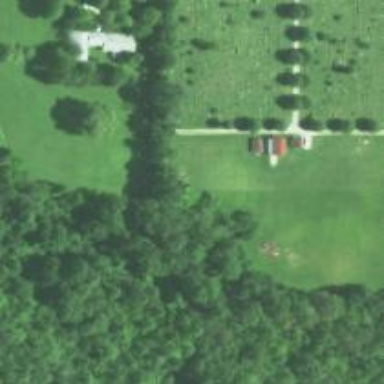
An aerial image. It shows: Cemetery.